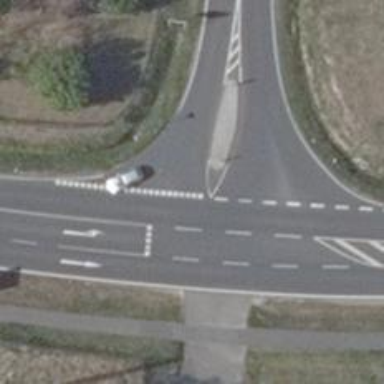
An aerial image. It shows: Road with "give way" sign.